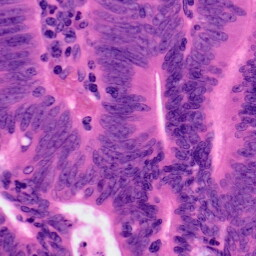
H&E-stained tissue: Colon